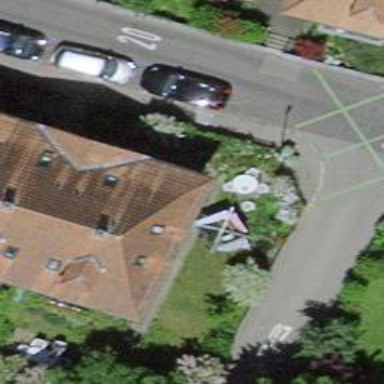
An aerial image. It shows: Residential building with hipped roof made of maroon roof tiles. The roof is oriented across the building.